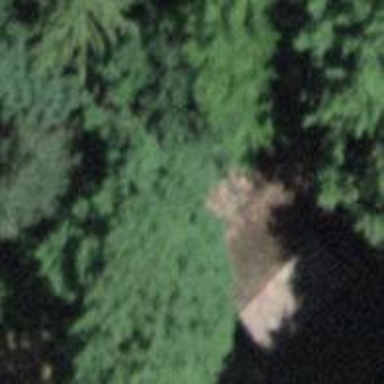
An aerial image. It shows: Rural barn.